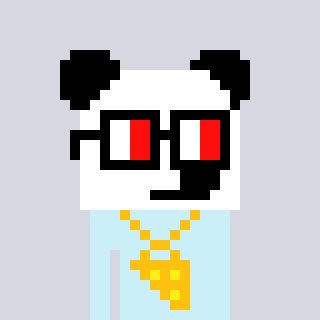
a pixel art character with square glasses with black frames and red eyes, a panda-shaped head and a cold-colored body on a cool background